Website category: movie
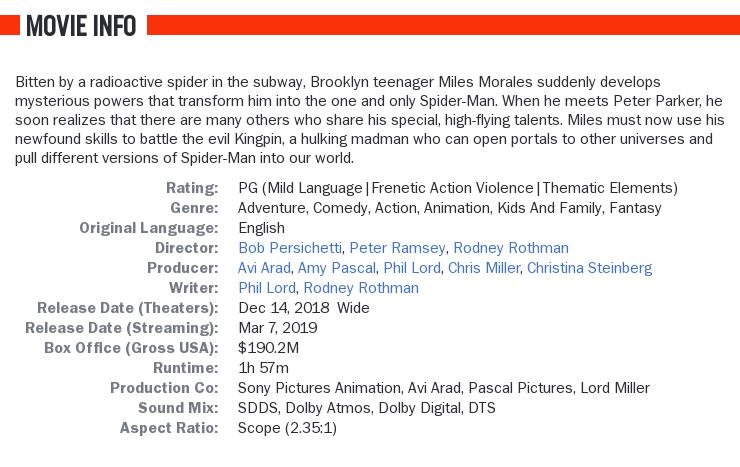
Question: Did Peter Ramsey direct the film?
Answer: yes

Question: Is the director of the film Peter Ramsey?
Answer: yes

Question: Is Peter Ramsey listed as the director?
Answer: yes

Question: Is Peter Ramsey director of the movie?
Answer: yes

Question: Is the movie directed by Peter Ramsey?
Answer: yes

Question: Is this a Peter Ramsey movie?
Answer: yes

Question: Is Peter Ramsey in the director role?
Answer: yes

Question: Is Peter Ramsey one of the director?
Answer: yes

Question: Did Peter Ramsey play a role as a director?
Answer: yes

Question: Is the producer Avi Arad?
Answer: yes

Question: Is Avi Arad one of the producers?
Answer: yes

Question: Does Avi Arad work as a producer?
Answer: yes

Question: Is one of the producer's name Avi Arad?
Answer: yes

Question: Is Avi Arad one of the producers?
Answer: yes

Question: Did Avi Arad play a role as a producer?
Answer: yes

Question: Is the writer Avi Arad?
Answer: no

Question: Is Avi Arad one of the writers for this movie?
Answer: no

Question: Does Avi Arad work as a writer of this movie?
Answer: no

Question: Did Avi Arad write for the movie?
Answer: no

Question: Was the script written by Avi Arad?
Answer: no

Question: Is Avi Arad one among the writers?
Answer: no

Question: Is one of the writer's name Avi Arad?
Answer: no

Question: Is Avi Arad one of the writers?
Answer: no

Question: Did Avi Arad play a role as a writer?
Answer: no

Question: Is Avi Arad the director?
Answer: no

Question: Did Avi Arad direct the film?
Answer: no

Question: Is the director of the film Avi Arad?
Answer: no

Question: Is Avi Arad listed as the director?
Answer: no

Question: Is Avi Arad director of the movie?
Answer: no

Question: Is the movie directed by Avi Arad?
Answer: no

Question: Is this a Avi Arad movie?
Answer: no

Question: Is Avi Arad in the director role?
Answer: no

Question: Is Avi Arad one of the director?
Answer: no

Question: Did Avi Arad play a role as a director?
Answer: no

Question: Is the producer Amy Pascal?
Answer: yes

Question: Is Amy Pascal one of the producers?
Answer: yes

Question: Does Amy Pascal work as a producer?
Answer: yes

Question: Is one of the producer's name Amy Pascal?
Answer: yes

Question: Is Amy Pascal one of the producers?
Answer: yes

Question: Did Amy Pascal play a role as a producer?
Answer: yes

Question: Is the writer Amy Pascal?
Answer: no

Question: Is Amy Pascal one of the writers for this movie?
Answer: no

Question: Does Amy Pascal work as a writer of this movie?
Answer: no

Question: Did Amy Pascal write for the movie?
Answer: no

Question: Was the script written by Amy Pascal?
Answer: no

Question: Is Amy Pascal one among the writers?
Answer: no

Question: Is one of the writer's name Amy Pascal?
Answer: no

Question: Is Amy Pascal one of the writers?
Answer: no

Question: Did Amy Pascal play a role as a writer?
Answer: no

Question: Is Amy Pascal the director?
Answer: no

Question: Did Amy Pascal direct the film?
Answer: no

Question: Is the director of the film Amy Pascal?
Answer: no

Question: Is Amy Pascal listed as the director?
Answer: no

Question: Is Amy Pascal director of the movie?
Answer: no

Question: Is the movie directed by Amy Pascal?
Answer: no

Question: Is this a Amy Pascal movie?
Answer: no

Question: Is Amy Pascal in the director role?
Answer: no

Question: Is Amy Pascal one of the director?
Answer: no

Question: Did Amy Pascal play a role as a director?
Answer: no

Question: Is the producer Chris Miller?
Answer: yes

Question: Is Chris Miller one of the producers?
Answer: yes

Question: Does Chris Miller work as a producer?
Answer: yes

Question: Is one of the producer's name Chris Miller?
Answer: yes

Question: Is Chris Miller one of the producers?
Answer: yes